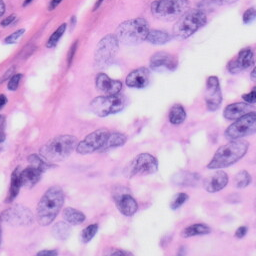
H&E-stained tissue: Skin